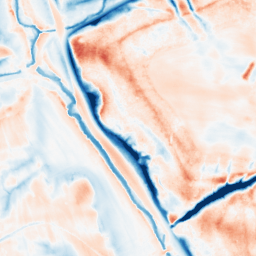
Category: multiscale
Decomposition family: dog_multiscale
Decomposition parameters: sigma_ratio: 1.6
n_scales: 6
base_sigma: 0.5
Upsampling method: sinc_hamming
Upsampling parameters: scale: 4
kernel_size: 16
Upsampling scale: 4